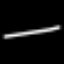
Label: line